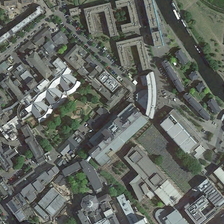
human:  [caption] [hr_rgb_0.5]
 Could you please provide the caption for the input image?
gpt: the school built a lot of tall building .

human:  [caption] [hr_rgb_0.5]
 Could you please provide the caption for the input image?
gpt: there are many trees and grass in the school .

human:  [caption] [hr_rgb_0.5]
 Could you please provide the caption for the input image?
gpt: there are many trees and grass in the school .

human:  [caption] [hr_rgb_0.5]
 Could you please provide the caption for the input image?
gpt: the school built a lot of tall building .

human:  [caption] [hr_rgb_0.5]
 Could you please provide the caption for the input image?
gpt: there are many trees and grass in the school .